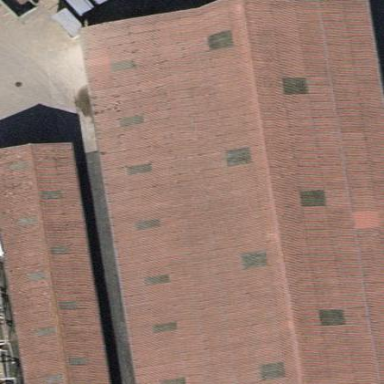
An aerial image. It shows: Dormitory building.